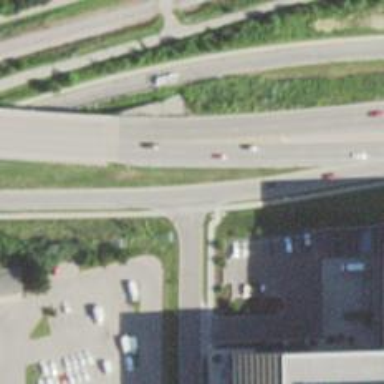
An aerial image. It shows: Primary link road with asphalt surface.